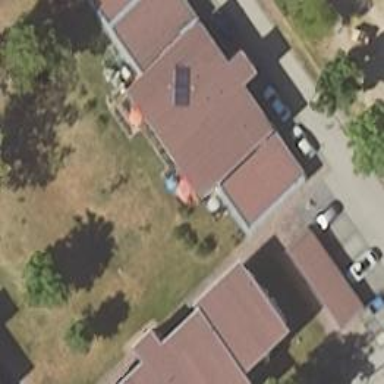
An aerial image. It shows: Terrace building.